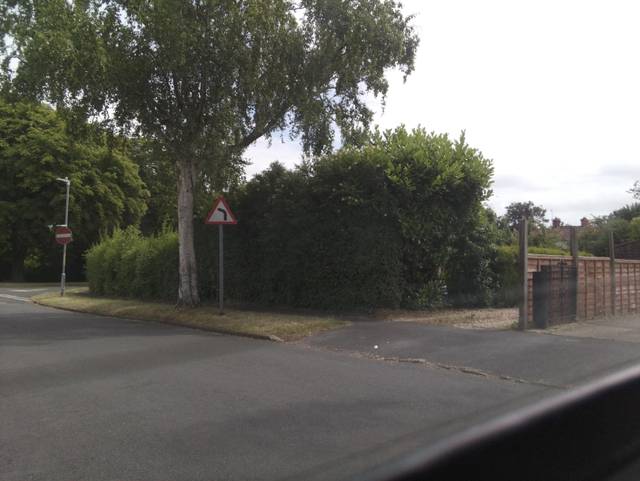
Region: United Kingdom
Coordinates: 51.284, 0.506